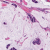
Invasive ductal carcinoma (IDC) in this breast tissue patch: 1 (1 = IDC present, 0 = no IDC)